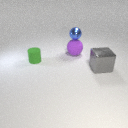
large gray metal cube in front of small green rubber cylinder